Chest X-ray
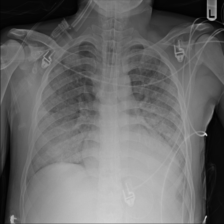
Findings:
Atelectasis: negative
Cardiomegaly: negative
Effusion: negative
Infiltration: positive
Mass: negative
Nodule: negative
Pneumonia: negative
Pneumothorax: negative
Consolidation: negative
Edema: negative
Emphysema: negative
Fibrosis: negative
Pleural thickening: negative
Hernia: negative